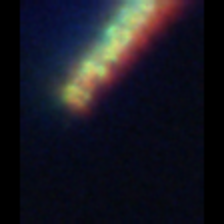
Taxon: Guinardia
Group: Diatoms